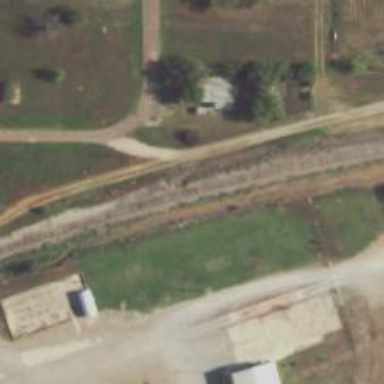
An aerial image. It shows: Railway track.